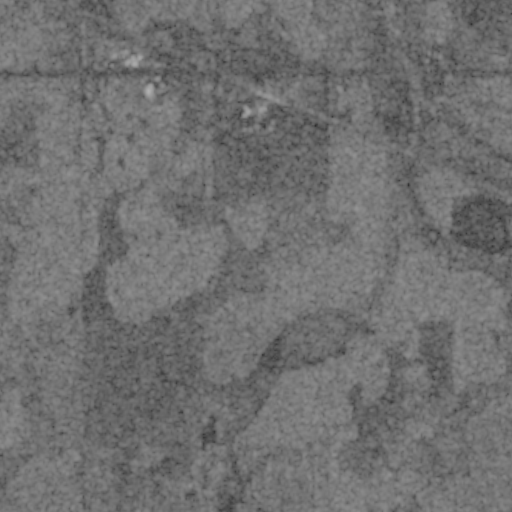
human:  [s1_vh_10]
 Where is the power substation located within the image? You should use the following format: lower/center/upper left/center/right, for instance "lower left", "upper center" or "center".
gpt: The power substation is located in the upper right of the image.
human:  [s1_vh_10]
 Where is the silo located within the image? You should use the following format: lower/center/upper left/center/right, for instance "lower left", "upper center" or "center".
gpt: The silo is located in the upper of the image.
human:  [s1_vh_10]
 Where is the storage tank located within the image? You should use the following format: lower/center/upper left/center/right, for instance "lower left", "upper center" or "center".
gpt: The storage tank is located in the upper left of the image.
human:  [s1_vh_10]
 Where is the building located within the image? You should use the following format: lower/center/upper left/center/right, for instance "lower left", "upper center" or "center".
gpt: The building is located in the upper of the image.
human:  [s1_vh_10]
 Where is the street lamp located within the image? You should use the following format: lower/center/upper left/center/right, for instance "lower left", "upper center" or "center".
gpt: The street lamp is located in the upper center of the image.
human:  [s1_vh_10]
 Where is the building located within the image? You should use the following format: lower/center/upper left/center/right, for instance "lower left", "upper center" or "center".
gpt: The building is located in the upper of the image.
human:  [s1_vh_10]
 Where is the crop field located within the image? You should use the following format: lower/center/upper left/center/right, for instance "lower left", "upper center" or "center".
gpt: There is no crop field in the image.

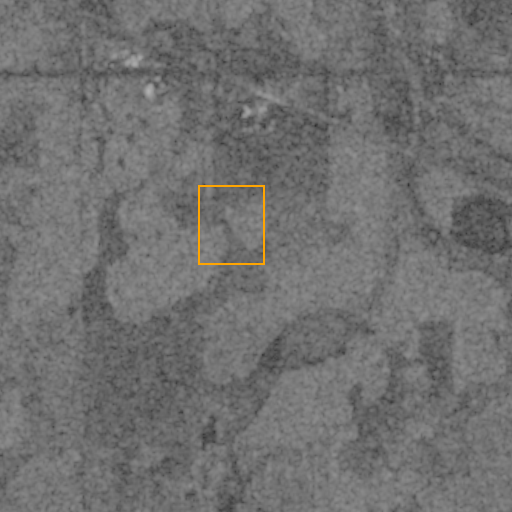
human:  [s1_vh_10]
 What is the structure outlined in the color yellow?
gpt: There is no yellow outline.
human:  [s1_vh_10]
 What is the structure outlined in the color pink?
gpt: There is no structure outlined in pink.